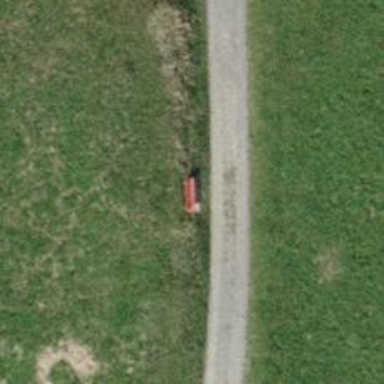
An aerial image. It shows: Red bench.